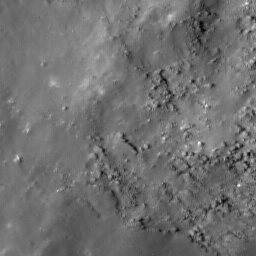
Host type: background_regolith
Lunar coordinates: latitude nan, longitude nan